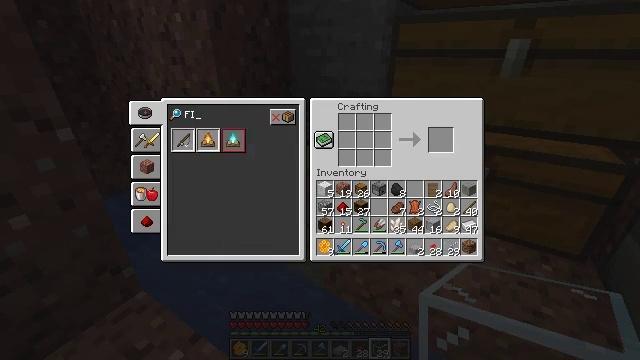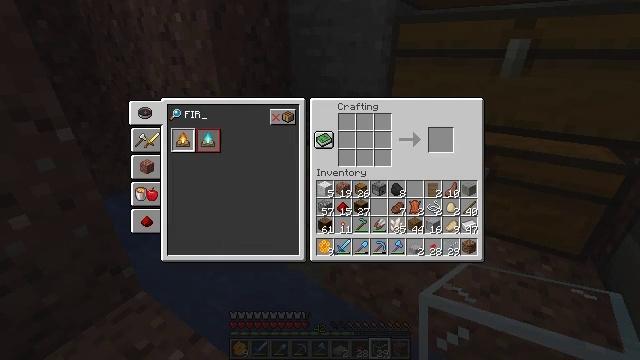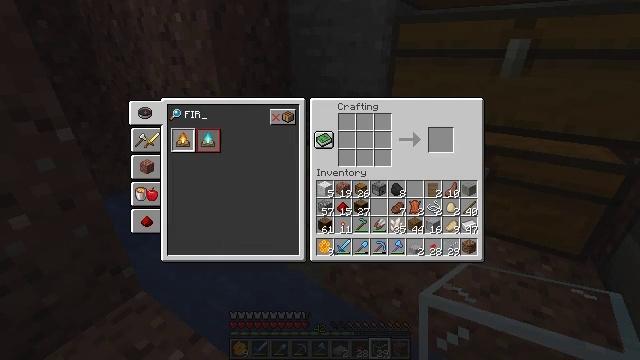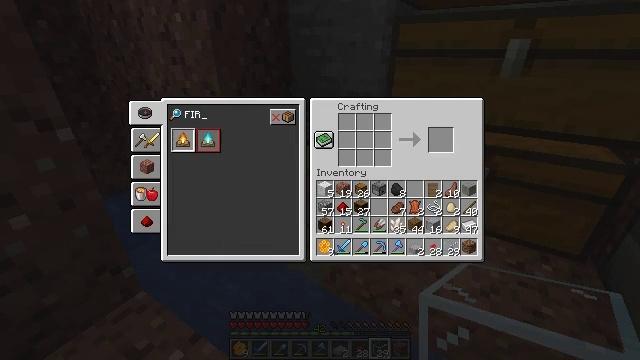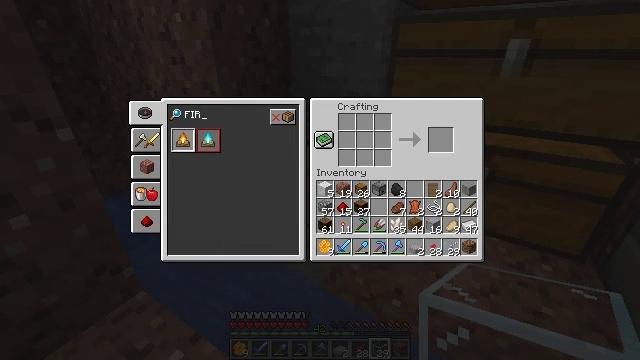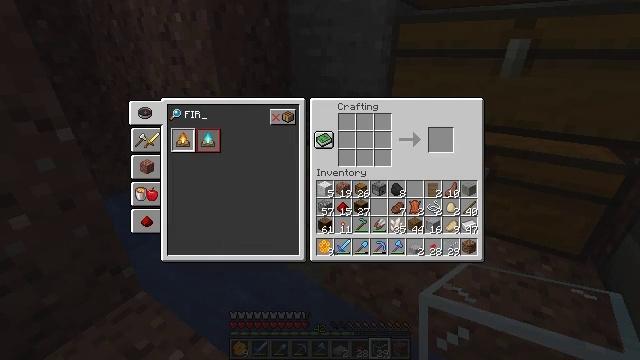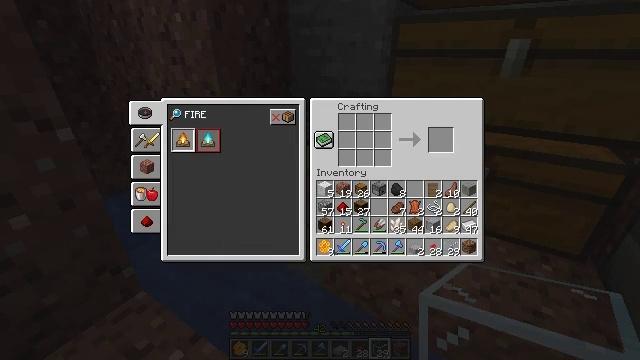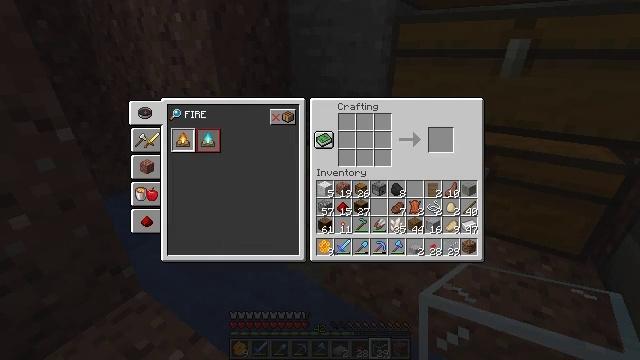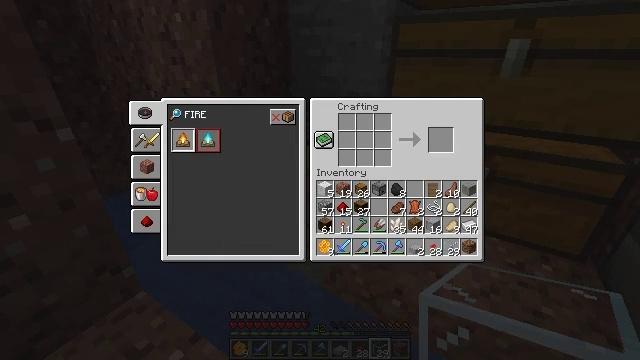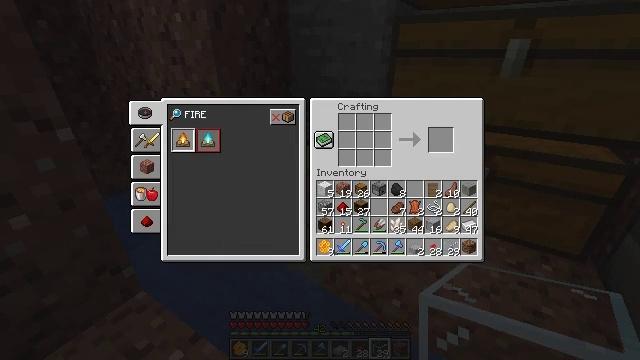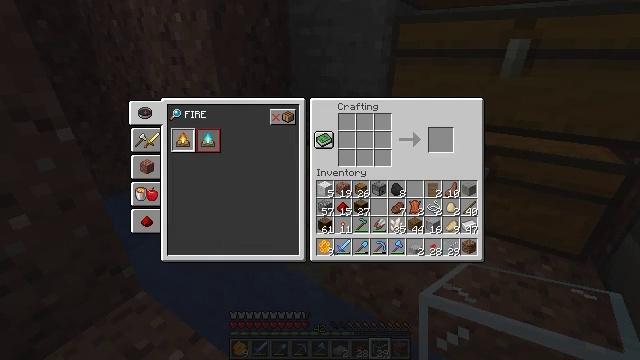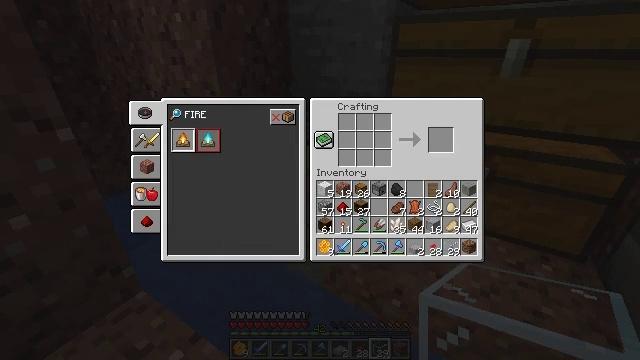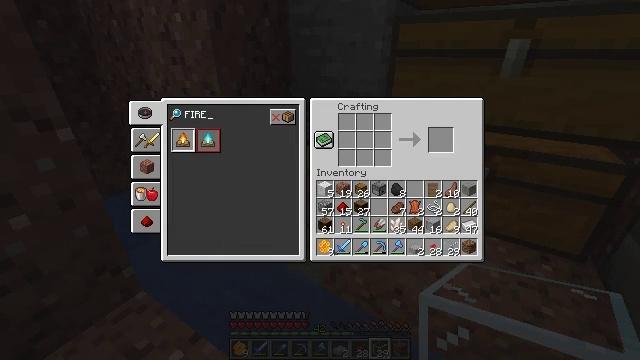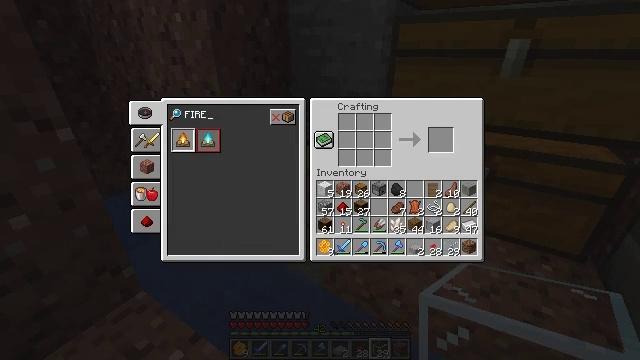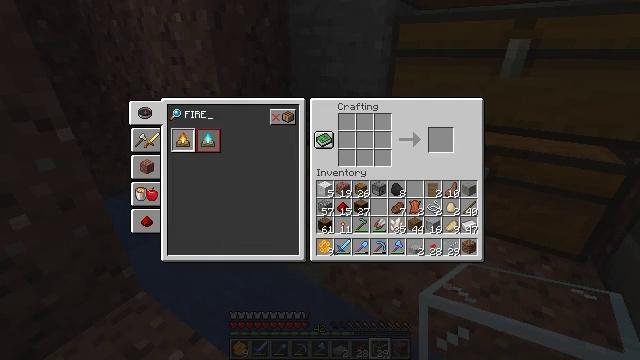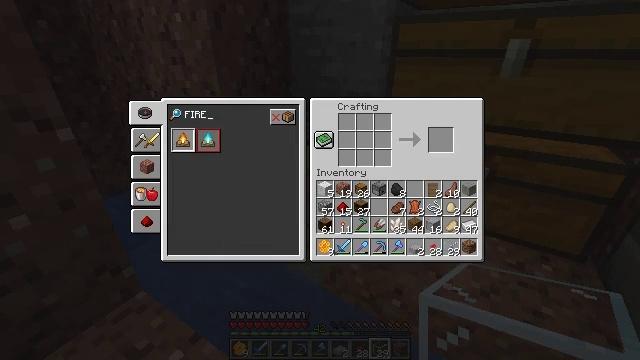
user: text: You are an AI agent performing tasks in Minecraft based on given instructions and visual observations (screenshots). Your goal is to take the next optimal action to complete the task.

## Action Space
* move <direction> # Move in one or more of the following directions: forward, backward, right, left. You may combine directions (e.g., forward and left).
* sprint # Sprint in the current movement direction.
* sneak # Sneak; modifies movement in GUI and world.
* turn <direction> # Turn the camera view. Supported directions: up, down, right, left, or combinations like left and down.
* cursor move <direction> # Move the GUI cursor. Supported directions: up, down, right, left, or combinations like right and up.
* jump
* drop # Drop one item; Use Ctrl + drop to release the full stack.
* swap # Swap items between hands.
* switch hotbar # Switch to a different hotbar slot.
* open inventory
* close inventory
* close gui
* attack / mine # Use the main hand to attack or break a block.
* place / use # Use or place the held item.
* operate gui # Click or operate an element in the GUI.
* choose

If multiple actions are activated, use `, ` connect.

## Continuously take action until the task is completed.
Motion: motion action
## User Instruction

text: Craft a campfire.
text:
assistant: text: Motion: no_op
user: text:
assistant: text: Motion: no_op
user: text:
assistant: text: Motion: no_op
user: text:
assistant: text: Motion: no_op
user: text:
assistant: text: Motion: no_op
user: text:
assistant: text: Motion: close inventory
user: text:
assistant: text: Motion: close inventory
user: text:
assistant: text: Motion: open gui
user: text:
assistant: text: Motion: no_op
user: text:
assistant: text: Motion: no_op
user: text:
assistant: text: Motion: no_op
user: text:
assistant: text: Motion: no_op
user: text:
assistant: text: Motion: no_op
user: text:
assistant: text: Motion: no_op
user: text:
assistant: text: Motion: no_op
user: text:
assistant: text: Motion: no_op
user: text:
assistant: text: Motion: no_op
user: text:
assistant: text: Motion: no_op
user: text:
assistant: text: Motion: no_op
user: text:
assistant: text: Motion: no_op
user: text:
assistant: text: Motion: no_op
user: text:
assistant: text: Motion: cursor move left
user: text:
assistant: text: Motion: cursor move left and down
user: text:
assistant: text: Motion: cursor move left
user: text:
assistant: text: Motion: no_op
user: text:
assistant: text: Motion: no_op
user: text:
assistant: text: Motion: no_op
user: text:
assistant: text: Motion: no_op
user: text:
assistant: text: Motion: cursor move right
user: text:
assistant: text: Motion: no_op